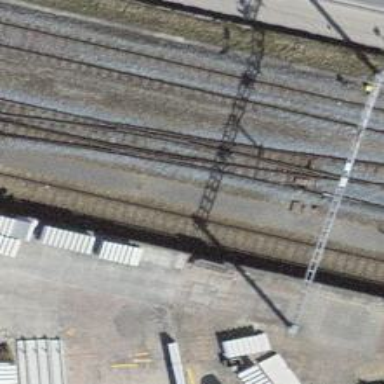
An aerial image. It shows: Single-track electrified railway siding with contact line for service.